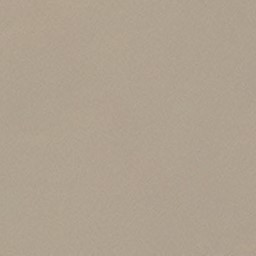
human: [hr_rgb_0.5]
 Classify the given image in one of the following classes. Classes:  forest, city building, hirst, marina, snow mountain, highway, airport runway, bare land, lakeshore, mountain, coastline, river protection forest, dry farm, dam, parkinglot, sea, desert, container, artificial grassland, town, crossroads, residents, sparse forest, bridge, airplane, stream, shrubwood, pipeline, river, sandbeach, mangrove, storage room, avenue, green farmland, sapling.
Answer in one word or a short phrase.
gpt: desert